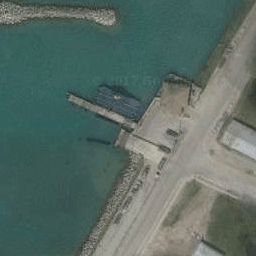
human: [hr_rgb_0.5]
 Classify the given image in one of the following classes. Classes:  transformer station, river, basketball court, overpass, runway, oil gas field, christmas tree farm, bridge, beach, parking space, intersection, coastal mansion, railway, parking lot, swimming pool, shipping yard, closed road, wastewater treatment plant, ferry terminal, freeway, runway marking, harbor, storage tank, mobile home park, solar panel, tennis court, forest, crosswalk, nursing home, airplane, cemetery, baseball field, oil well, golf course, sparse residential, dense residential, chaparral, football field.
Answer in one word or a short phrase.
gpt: ferry terminal